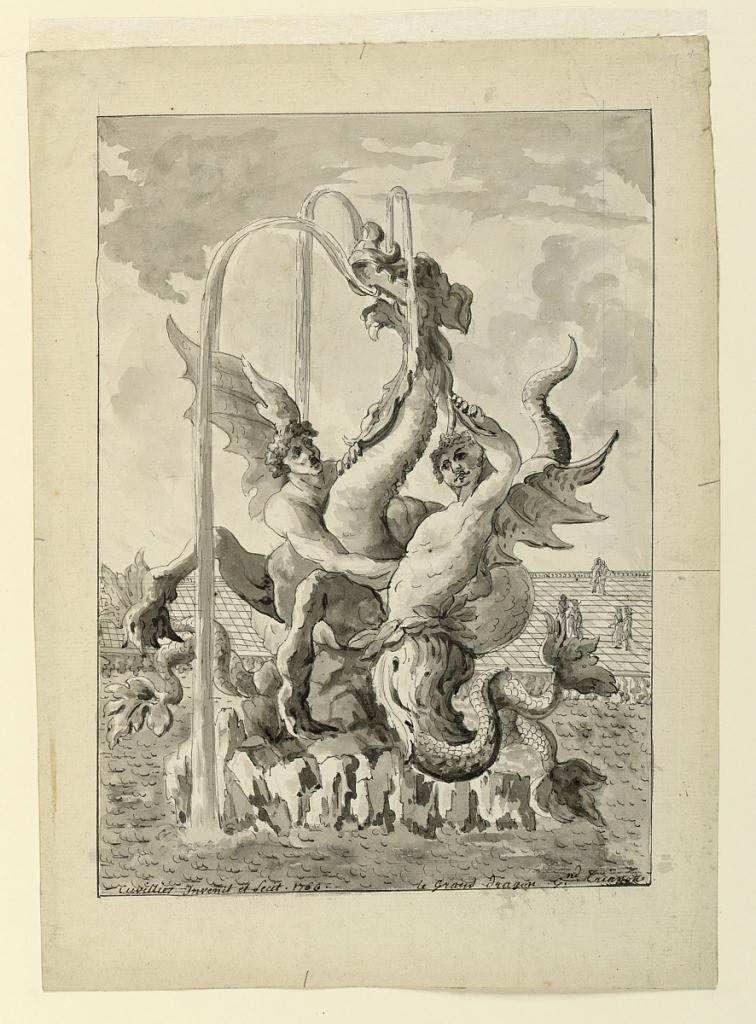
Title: Design for the Grand Trianon at Versailles
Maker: François de Cuvilliés the Elder, Belgian, 1695 - 1768
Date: ca. 1766
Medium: Graphite, pen, brush and wash with black ink on laid paper
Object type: Drawing
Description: The sculptured group of a fountain is shown against a paved terrace with some plans at right. The water pours from the eyes and the mouth of a sea monster to which two mermen cling.

Reverse: a part of a plant ornament; graphite.